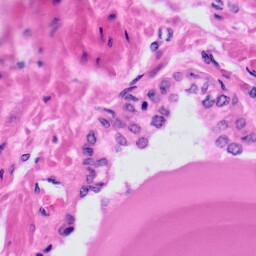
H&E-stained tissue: Prostate